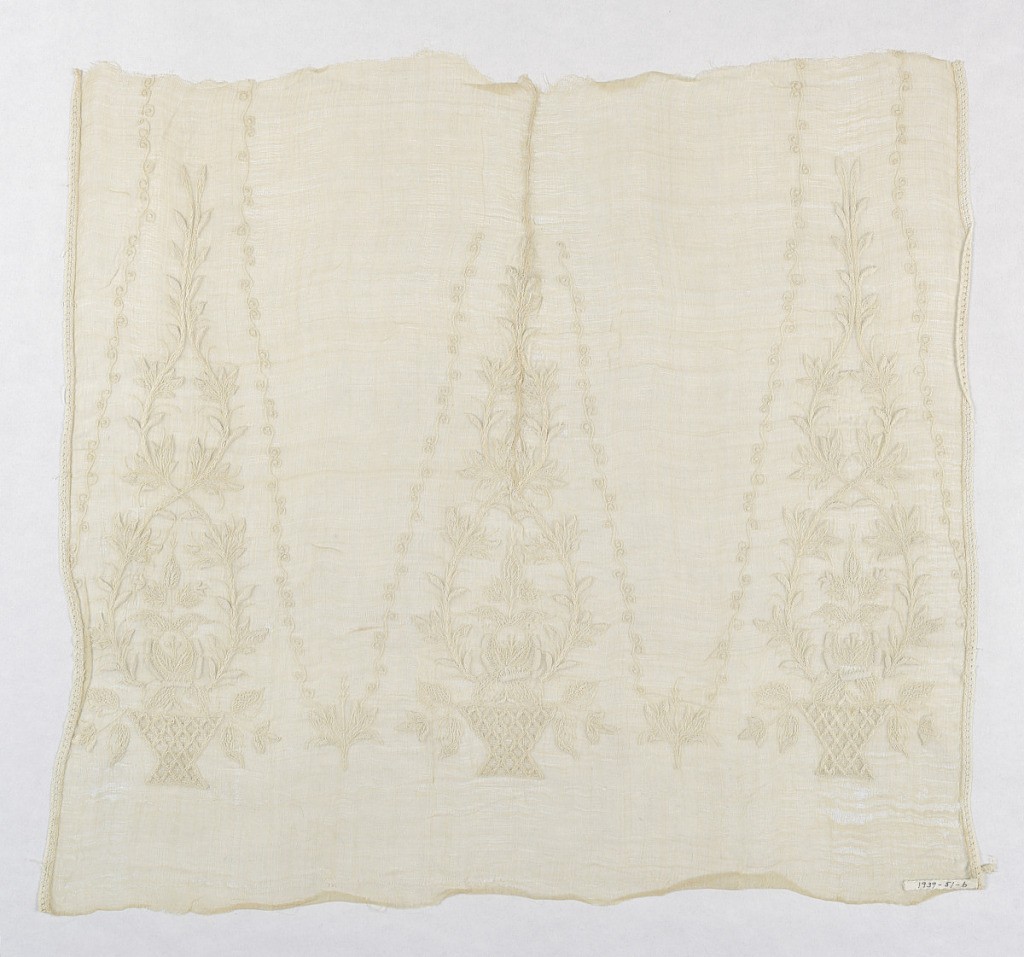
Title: Textile
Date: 19th century
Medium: cotton on piña cloth (pineapple fiber) Technique: embroidered
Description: Square piece of fabric possibly a shawl end or sleeve panel embroidered in a design of a plant in a basket alternating with a leaf and scroll motif. Narrow bobbin lace border on three sides.